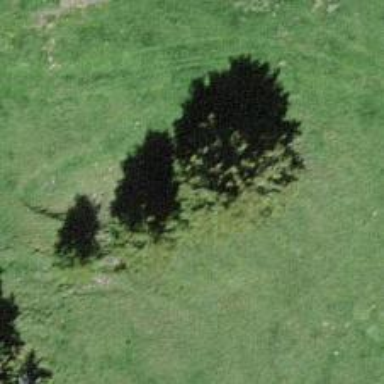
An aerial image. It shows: Needle-leaved tree in its natural environment.